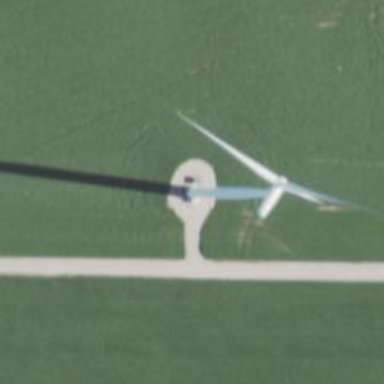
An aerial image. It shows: Wind generator with horizontal axis. The generator is wind turbine.